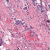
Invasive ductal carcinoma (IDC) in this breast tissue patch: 1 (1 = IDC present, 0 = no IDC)